【题型】解答题　【知识点】解析几何　【难度】hard
已知椭圆 $\Gamma$: $\dfrac{x^2}{4} + \dfrac{y^2}{2} = 1$, $A$ 是其左顶点, 过点 $S(1,0)$ 且不与 $x$ 轴重合的直线 $l$ 与 $\Gamma$ 交于 $P$、$Q$ 两点.

\noindent (1) 若直线 $l$ 垂直于 $x$ 轴, 求线段 $PQ$ 的长度;

\noindent (2) 若 $\angle APQ = 90^\circ$, 且点 $P$ 在 $x$ 轴上方, 求 $P$、$Q$ 两点的坐标;

\noindent (3) 设直线 $AP$ 与 $y$ 轴交于点 $M$, 直线 $AQ$ 与 $y$ 轴交于点 $N$, 是否存在直线 $l$, 使得 $\triangle APQ$ 的面积是 $\triangle AMN$ 的面积的两倍? 若存在, 求出直线 $l$ 的方程; 若不存在, 请说明理由.
【解答】
\noindent 【答案】
(1) $\sqrt{6}$

(2) $P(0,\sqrt{2})$, $Q\left(\dfrac{8}{5}, -\dfrac{3\sqrt{2}}{5}\right)$

(3) 存在直线 $l$, 使得 $\triangle APQ$ 的面积是 $\triangle AMN$ 的两倍, 理由见详解.

\vspace{1em}
\noindent 【知识点】求直线与椭圆的交点坐标、求椭圆中的弦长、椭圆中三角形（四边形）的面积

\vspace{1em}
\noindent 【分析】
(1) 联立直线与椭圆方程, 求出方程组的解即可求距离;

(2) 由 $\angle APQ = 90^\circ$ 得到 $k_{AP} \cdot k_{PQ} = -1$, 与椭圆方程联立可求出点 $P$ 的坐标, 由此得到直线 $l$ 的方程, 与椭圆联立得到点 $Q$ 的坐标;

(3) 设直线 $l$ 的方程为: $x = ty + 1$, 与椭圆联立, 结合韦达定理和面积公式, 分别求出 $\triangle APQ$ 的面积是 $\triangle AMN$ 的面积, 根据题中给定关系, 列方程即可求出直线 $l$ 的方程.

\vspace{1em}
\noindent 【详解】
(1) 当直线 $l$ 垂直于 $x$ 轴, 直线 $l$ 的方程为 $x = 1$,

\[
\begin{cases}
x = 1 \\
\dfrac{x^2}{4} + \dfrac{y^2}{2} = 1
\end{cases}
\quad \Rightarrow \quad
\begin{cases}
x = 1 \\
y = \dfrac{\sqrt{6}}{2}
\end{cases}
\ \text{或}\
\begin{cases}
x = 1 \\
y = -\dfrac{\sqrt{6}}{2}
\end{cases},
\]

所以线段 $PQ$ 的长度为 $|PQ| = \sqrt{6}$.

---

(2) 由题意 $A(-2,0)$, 设 $P(x_1,y_1)$, $Q(x_2,y_2)$,

因为 $\angle APQ = 90^\circ$, 所以 $k_{AP} \cdot k_{PQ} = -1$,

因为 $k_{AP} = \dfrac{y_1}{x_1 + 2}$, $k_{PQ} = k_{PS} = \dfrac{y_1}{x_1 - 1}$,

所以
\[
\dfrac{y_1}{x_1 + 2} \cdot \dfrac{y_1}{x_1 - 1} = -1,
\]
整理得 $y_1^2 = -x_1^2 - x_1 + 2$, \quad ①

又因为 $\dfrac{x_1^2}{4} + \dfrac{y_1^2}{2} = 1$, \quad ②

由①②且点 $P$ 在 $x$ 轴上方, 可得 $P(0,\sqrt{2})$,

所以直线 $l$ 的方程为: $y = -\sqrt{2}(x - 1)$,

\[
\begin{cases}
y = -\sqrt{2}(x - 1) \\
\dfrac{x^2}{4} + \dfrac{y^2}{2} = 1
\end{cases}
\quad \Rightarrow \quad
\begin{cases}
x = 0 \\
y = \sqrt{2}
\end{cases}
\ \text{或}\
\begin{cases}
x = \dfrac{8}{5} \\
y = -\dfrac{3\sqrt{2}}{5}
\end{cases},
\]
故 $Q\left(\dfrac{8}{5}, -\dfrac{3\sqrt{2}}{5}\right)$.

---

(3) 存在直线 $l$, 使得 $\triangle APQ$ 的面积是 $\triangle AMN$ 的两倍, 理由如下:

由题意可设直线 $l$ 的方程为: $x = ty + 1$, $P(x_1,y_1)$, $Q(x_2,y_2)$.

\[
\begin{cases}
x = ty + 1 \\
\dfrac{x^2}{4} + \dfrac{y^2}{2} = 1
\end{cases}
\quad \Rightarrow \quad (2 + t^2)y^2 + 2ty - 3 = 0,
\]

\[
\Delta = 4t^2 + 12(2 + t^2) = 16t^2 + 24 > 0,
\]

\[
y_1 + y_2 = -\dfrac{2t}{2 + t^2},\quad y_1 y_2 = -\dfrac{3}{2 + t^2},
\]

所以
\[
S_{\triangle APQ} = \dfrac{1}{2}|AS||y_1 - y_2| = \dfrac{1}{2} \times 3 \times \sqrt{(y_1 + y_2)^2 - 4y_1 y_2}
\]
\[
= \dfrac{3}{2}\sqrt{\left(-\dfrac{2t}{2 + t^2}\right)^2 + \dfrac{12}{2 + t^2}} = \dfrac{3\sqrt{4t^2 + 6}}{2 + t^2}.
\]

因为 $k_{AP} = \dfrac{y_1}{x_1 + 2} = \dfrac{y_1}{ty_1 + 3}$, 所以直线 $AP$ 方程为: $y = \dfrac{y_1}{ty_1 + 3}(x + 2)$,

令 $x = 0$, 则 $y_M = \dfrac{2y_1}{ty_1 + 3}$,

因为 $k_{AQ} = \dfrac{y_2}{x_2 + 2} = \dfrac{y_2}{ty_2 + 3}$, 所以直线 $AQ$ 方程为: $y = \dfrac{y_2}{ty_2 + 3}(x + 2)$,

令 $x = 0$, 则 $y_N = \dfrac{2y_2}{ty_2 + 3}$,

所以
\[
S_{\triangle AMN} = \dfrac{1}{2}|OA||y_M - y_N| = \dfrac{1}{2} \times 2 \times \left|\dfrac{2y_1}{ty_1 + 3} - \dfrac{2y_2}{ty_2 + 3}\right| = \dfrac{6|y_1 - y_2|}{|t^2 y_1 y_2 + 3t(y_1 + y_2) + 9|}.
\]
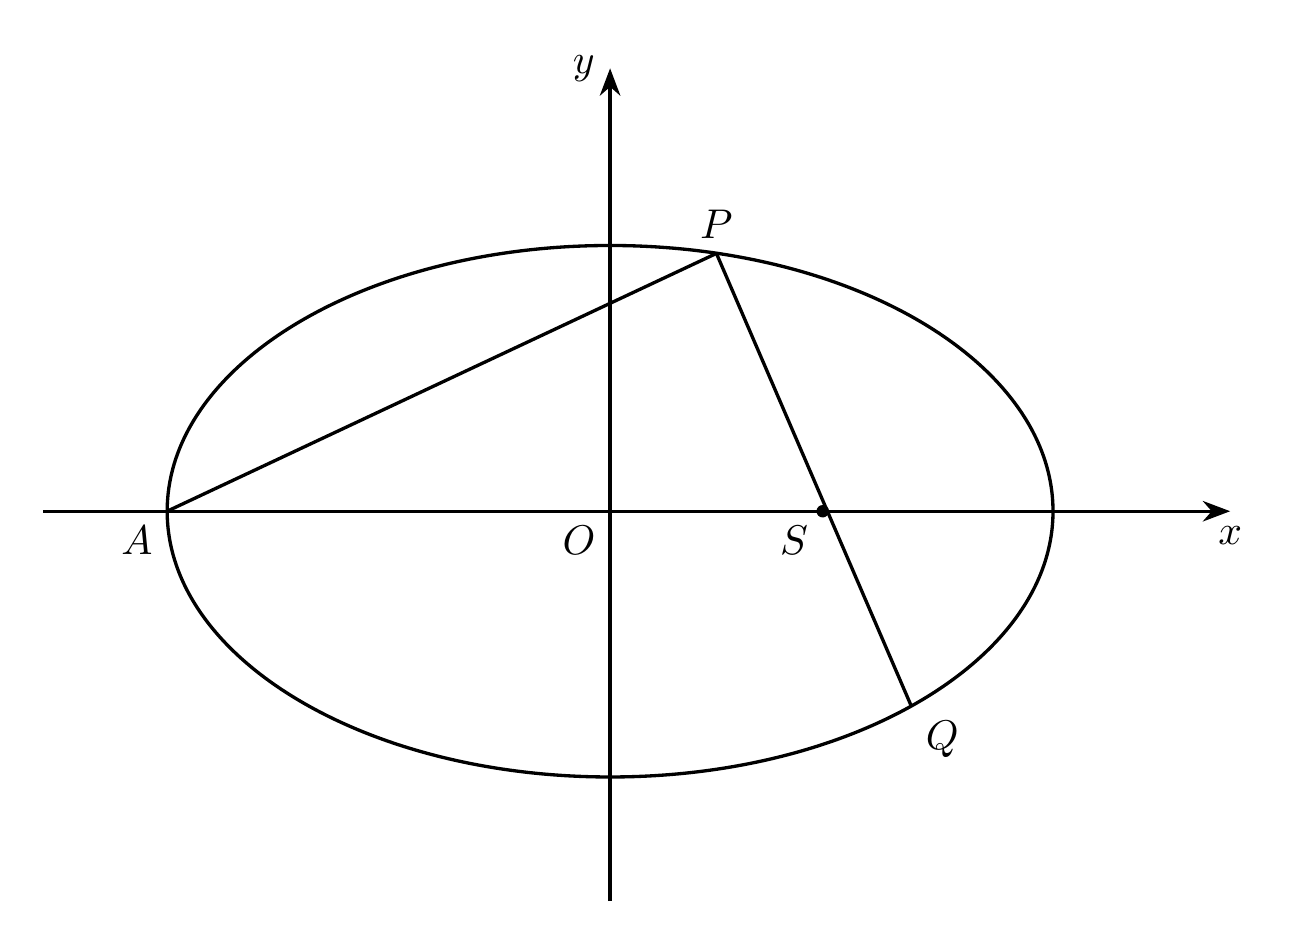
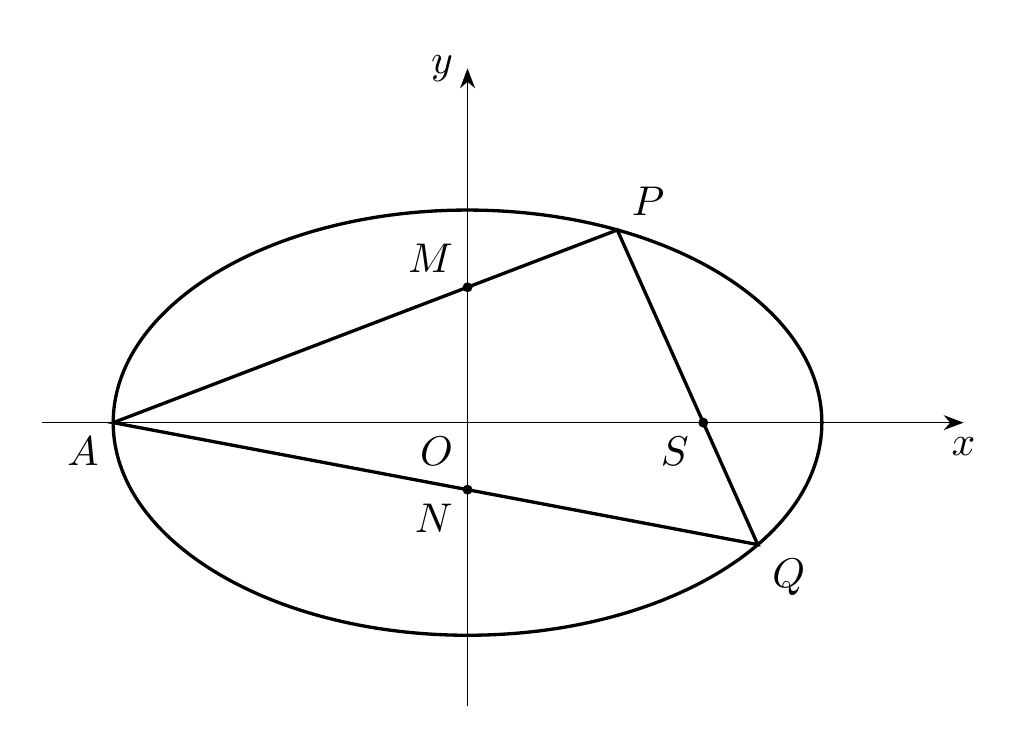